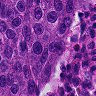
Metastatic tissue present: yes